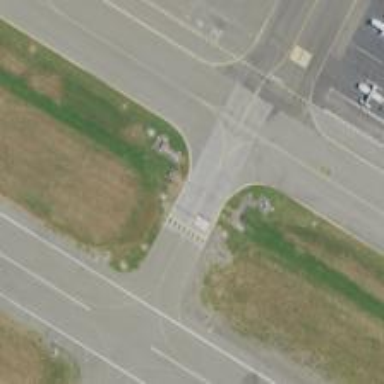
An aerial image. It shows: View of taxiway at the airport.